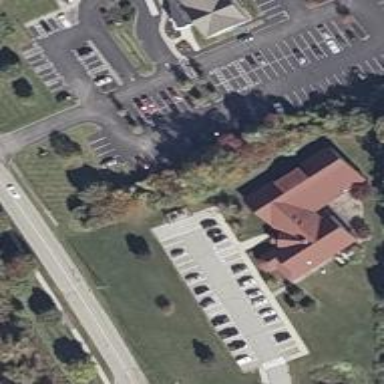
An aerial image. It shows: Paved parking area.